The image is a wavelet scalogram (time versus scale/frequency) of a rolling-element bearing's vibration signal. Based on the visible evidence, which condition applies: normal, inner_race, outer_race, ball?
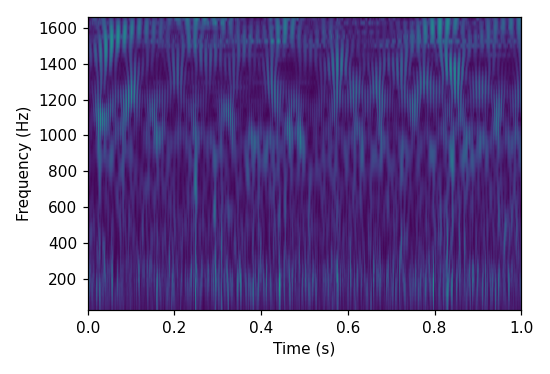
Answer: inner_race